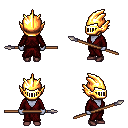
a pixel art fantasy rpg character, female body template, dark elf, purple skin, red robe, magenta pants, light blonde short mohawk hairstyle, gold helm, maroon shoes, spear, four views (front, back, left, right), 2x2 character sprite sheet, small pixel art, hard edges, no anti-aliasing